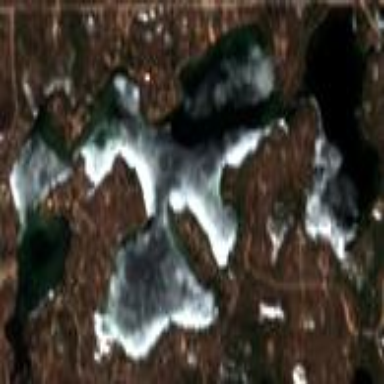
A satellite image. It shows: Beautiful lake surrounded by nature.